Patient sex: F
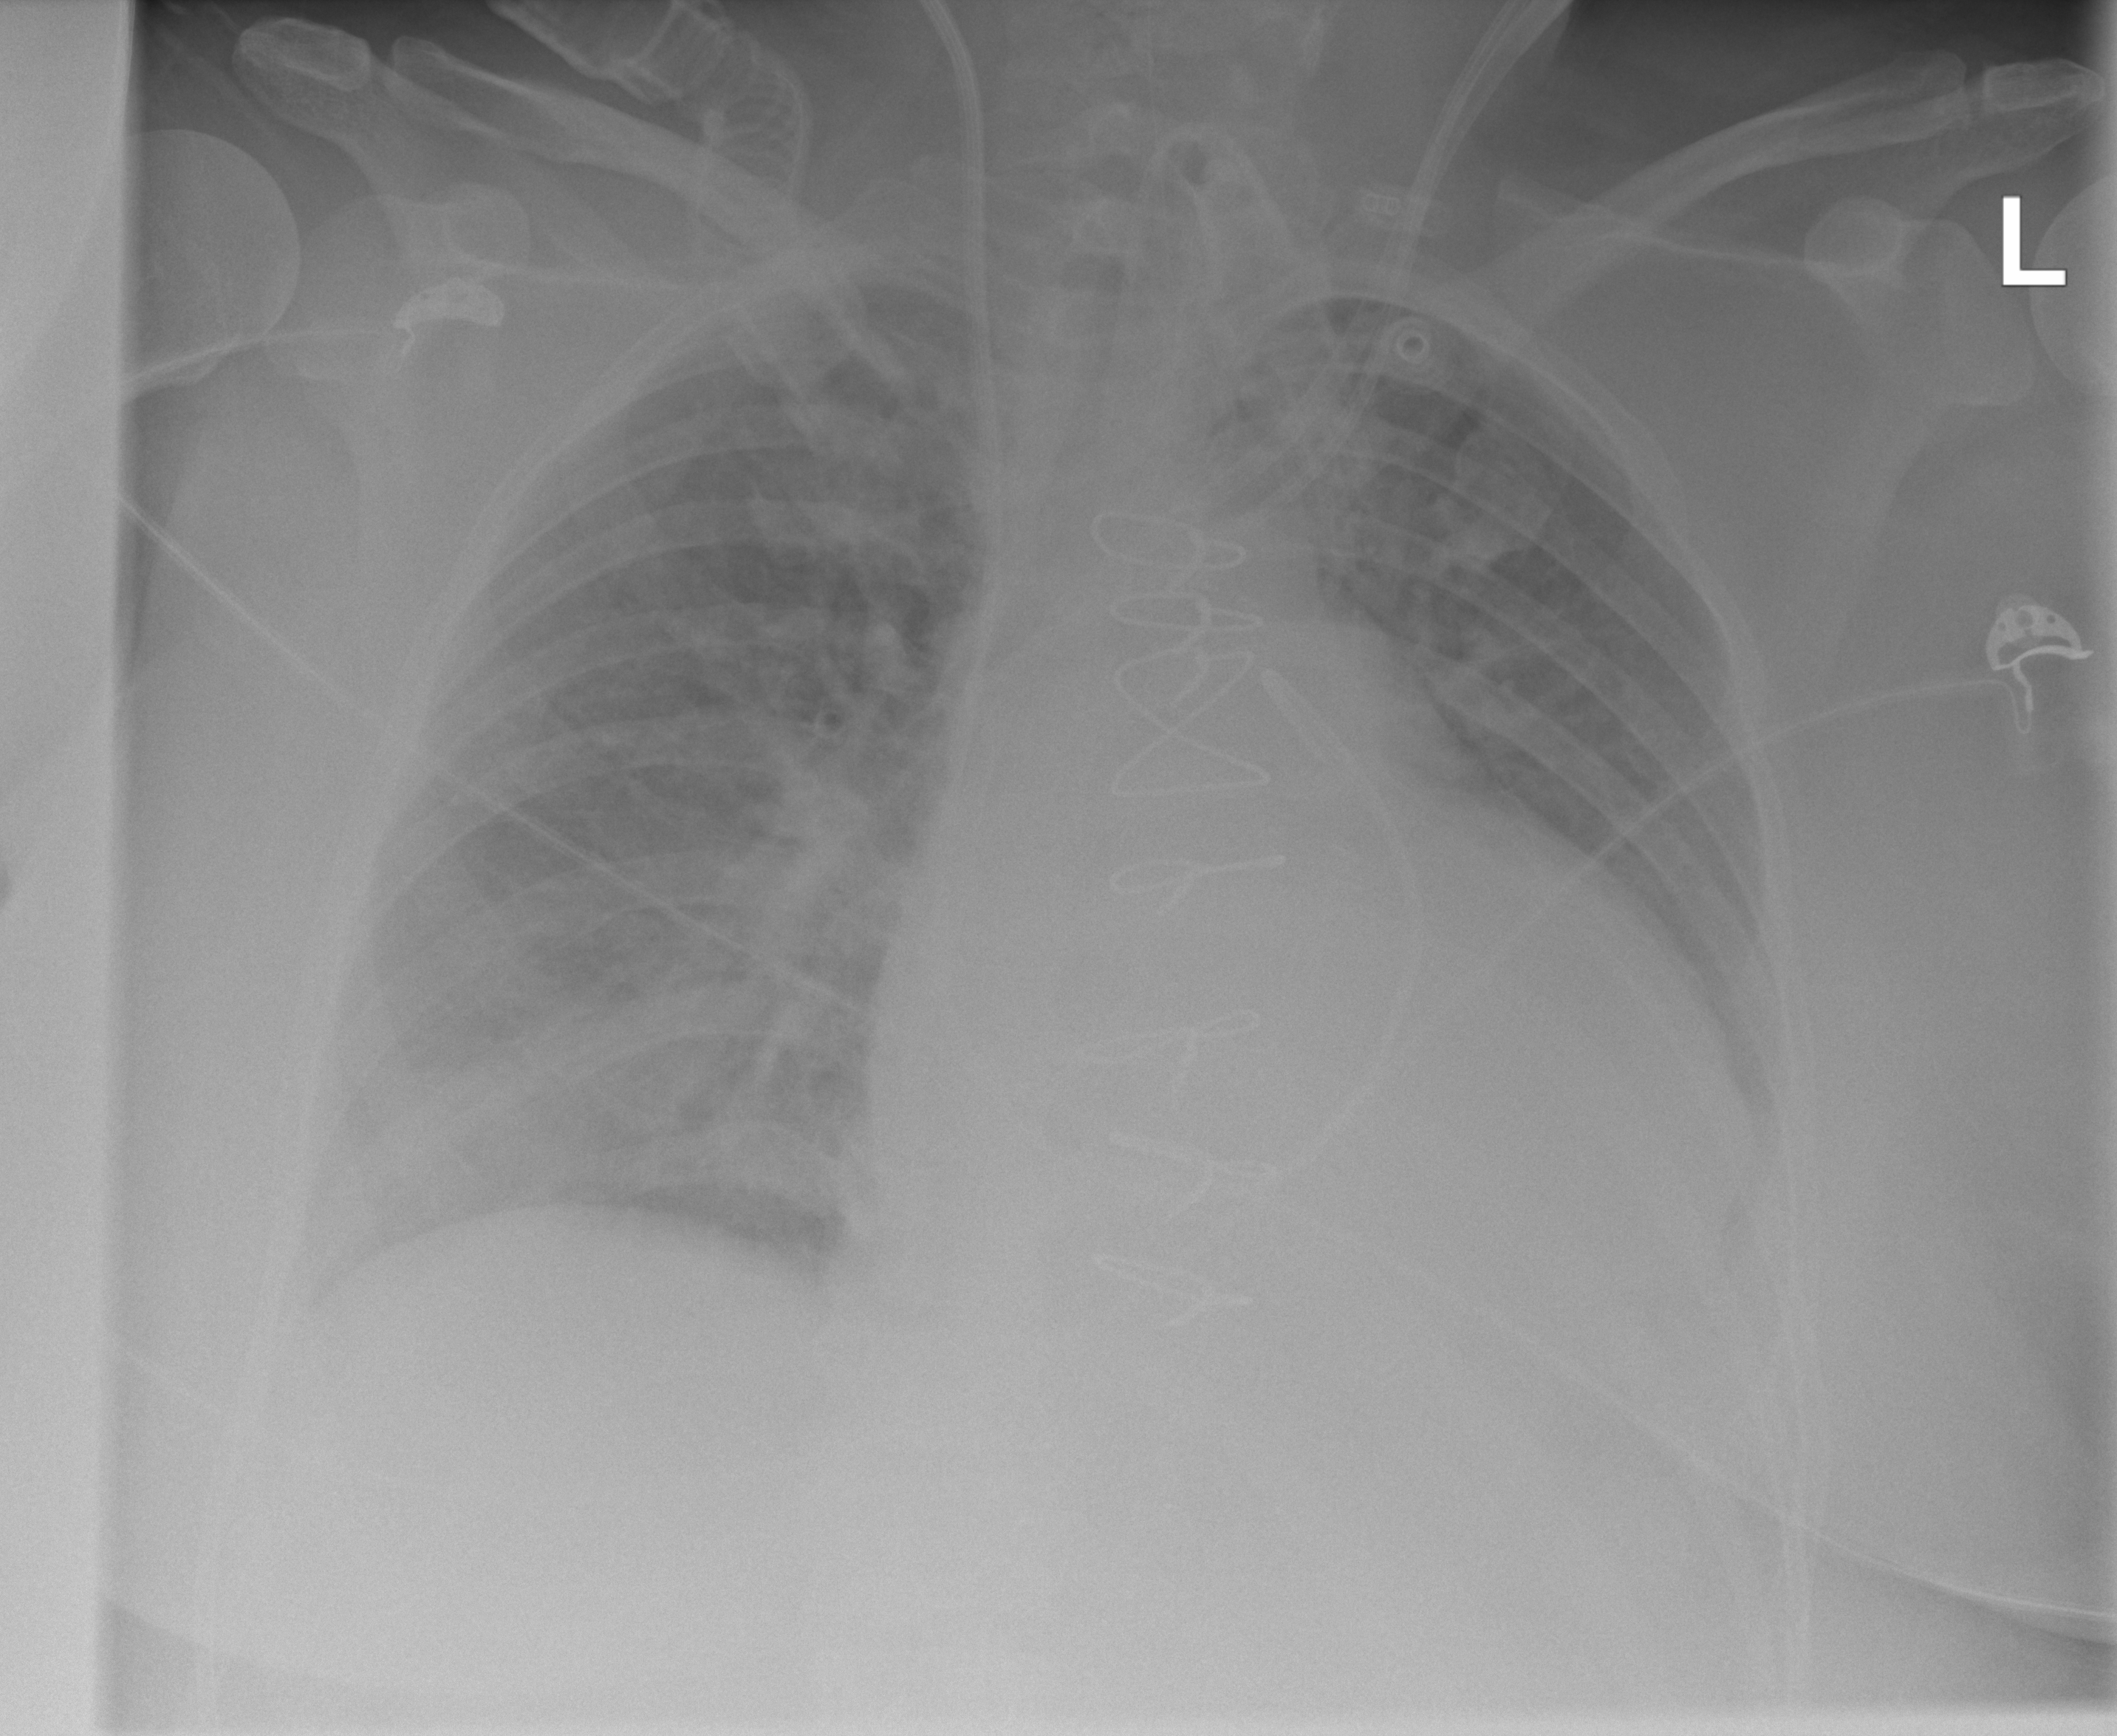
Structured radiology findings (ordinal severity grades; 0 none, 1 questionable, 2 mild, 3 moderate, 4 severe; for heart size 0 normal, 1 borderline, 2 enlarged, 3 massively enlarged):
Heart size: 2
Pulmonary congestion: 2
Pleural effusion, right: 2
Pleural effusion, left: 2
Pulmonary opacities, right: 2
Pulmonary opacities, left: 2
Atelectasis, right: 2
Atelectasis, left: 2